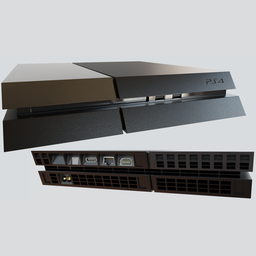
Label: electronics